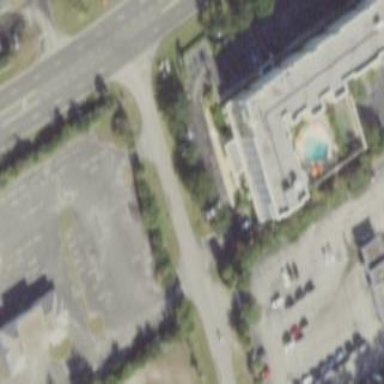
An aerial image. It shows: Hotel building.